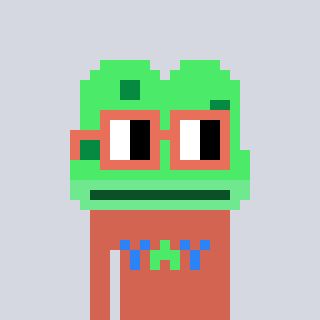
a pixel art character with square orange glasses, a frog-shaped head and a peachy-colored body on a cool background